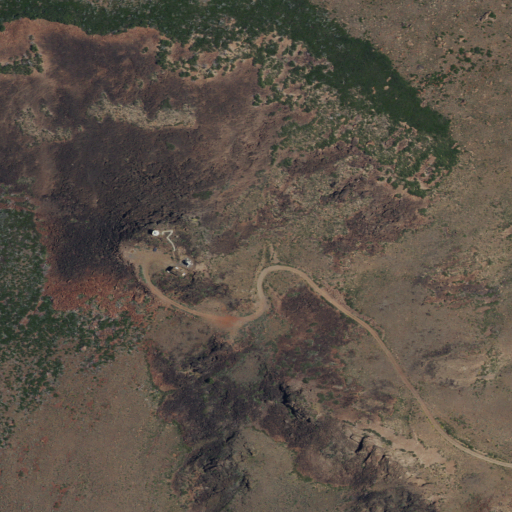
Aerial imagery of mountain in California named Observation Peak containing shrub, grassland, and evergreen forest